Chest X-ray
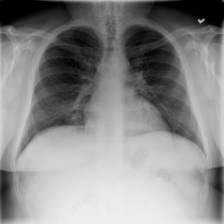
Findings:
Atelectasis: negative
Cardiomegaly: negative
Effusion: negative
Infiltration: positive
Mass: negative
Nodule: negative
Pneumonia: negative
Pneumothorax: negative
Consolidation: negative
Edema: negative
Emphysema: negative
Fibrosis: negative
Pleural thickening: negative
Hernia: negative